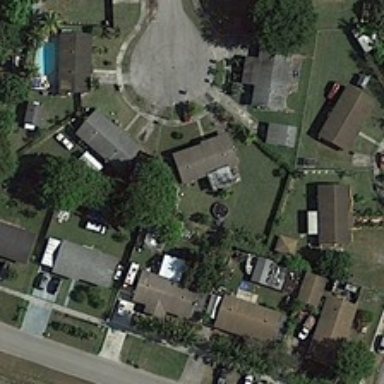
Many buildings and green trees are in a medium residential area .